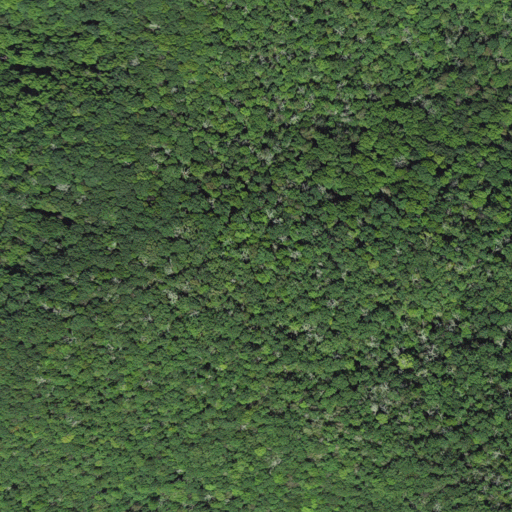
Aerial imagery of mountain in North Carolina named Courthouse Bald containing deciduous forest, mixed forest, and evergreen forest